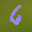
Label: 6